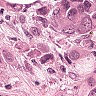
Metastatic tissue present: yes